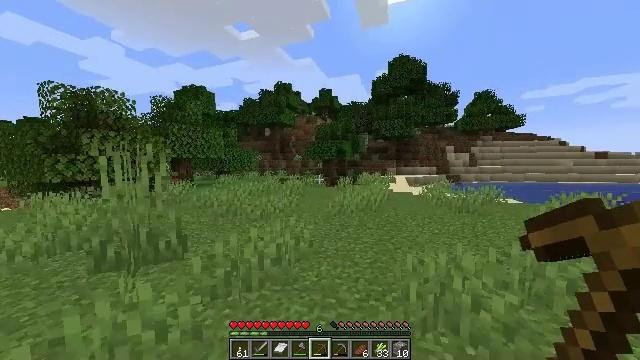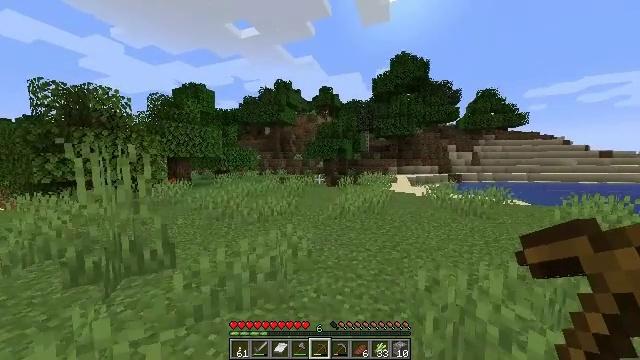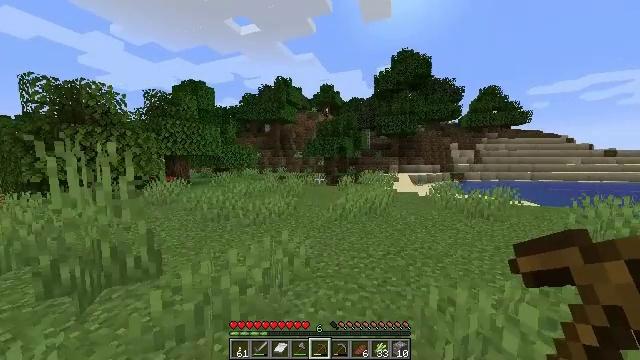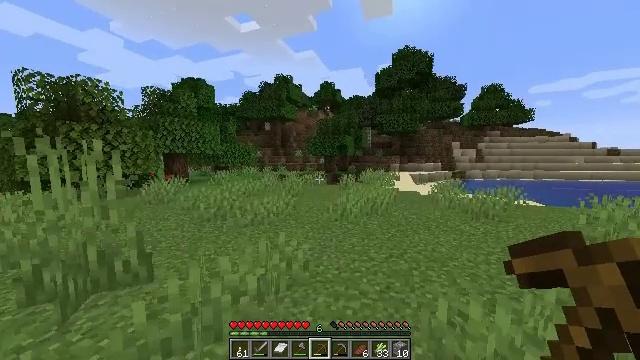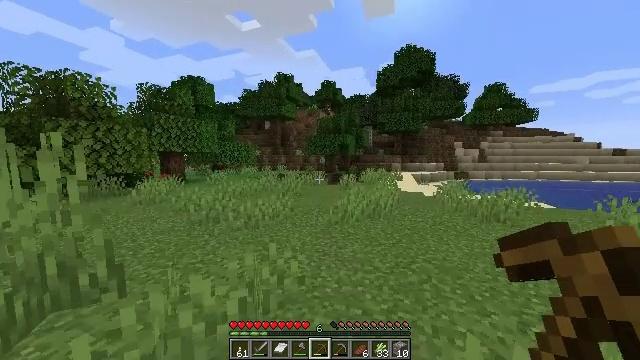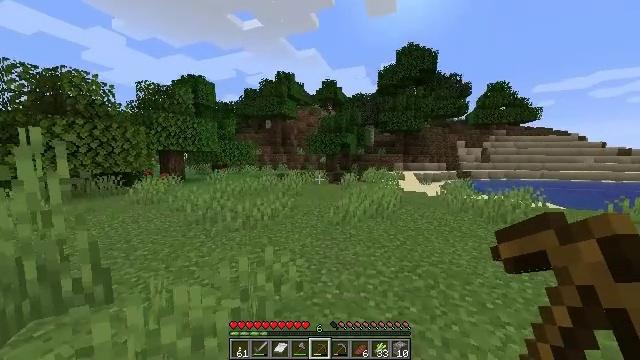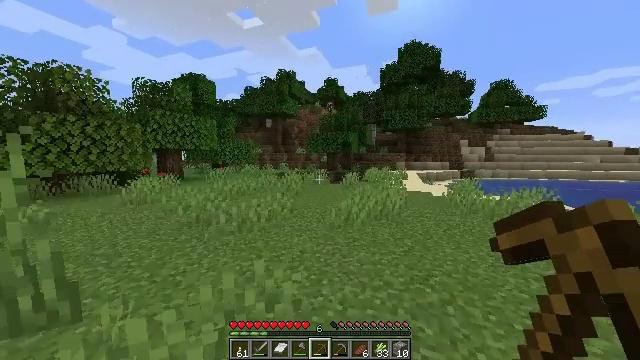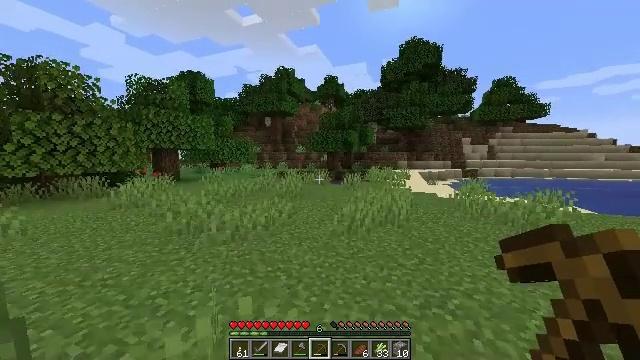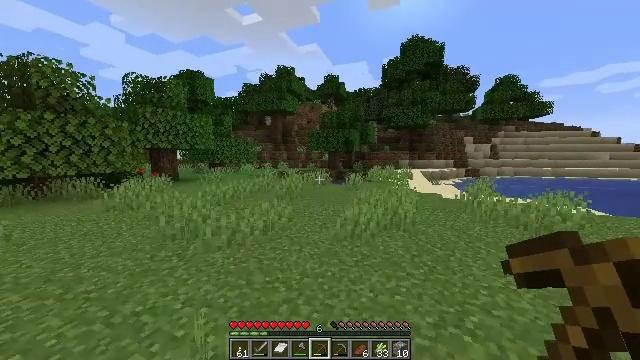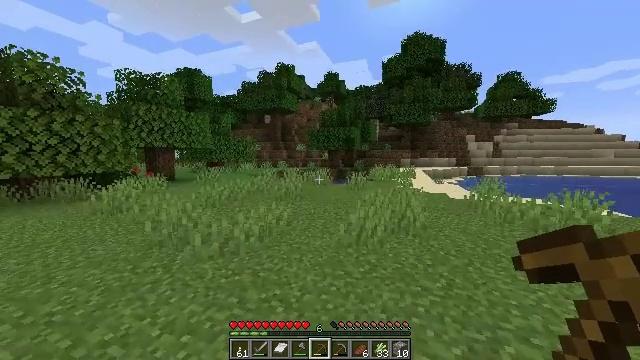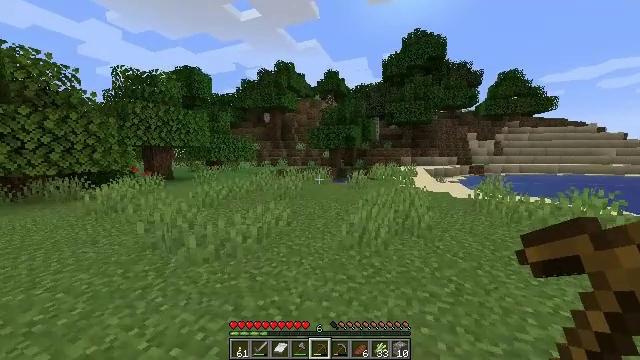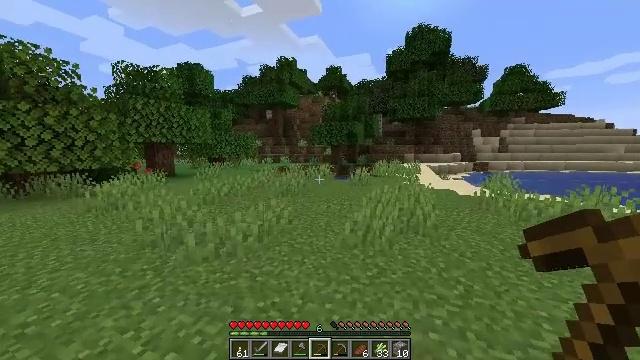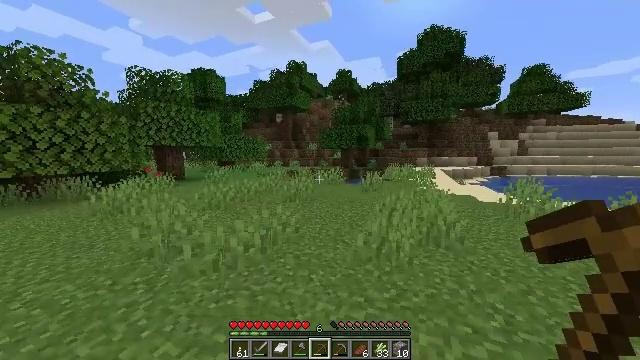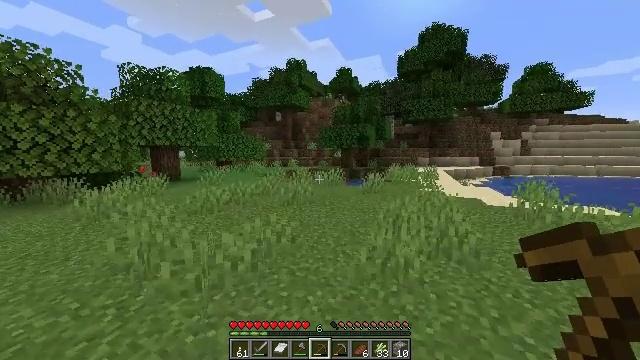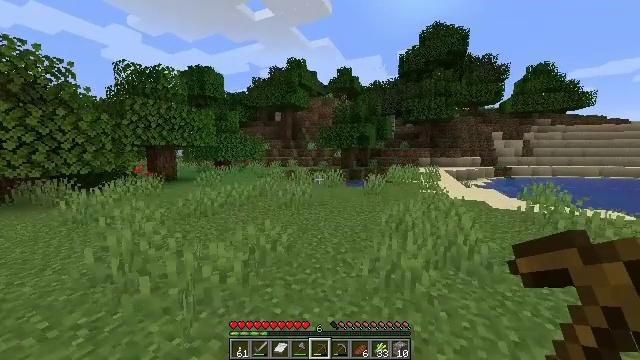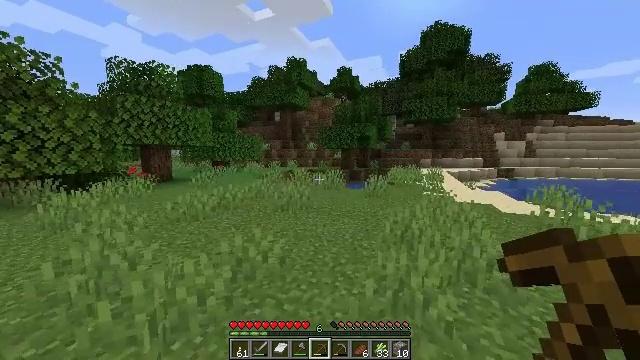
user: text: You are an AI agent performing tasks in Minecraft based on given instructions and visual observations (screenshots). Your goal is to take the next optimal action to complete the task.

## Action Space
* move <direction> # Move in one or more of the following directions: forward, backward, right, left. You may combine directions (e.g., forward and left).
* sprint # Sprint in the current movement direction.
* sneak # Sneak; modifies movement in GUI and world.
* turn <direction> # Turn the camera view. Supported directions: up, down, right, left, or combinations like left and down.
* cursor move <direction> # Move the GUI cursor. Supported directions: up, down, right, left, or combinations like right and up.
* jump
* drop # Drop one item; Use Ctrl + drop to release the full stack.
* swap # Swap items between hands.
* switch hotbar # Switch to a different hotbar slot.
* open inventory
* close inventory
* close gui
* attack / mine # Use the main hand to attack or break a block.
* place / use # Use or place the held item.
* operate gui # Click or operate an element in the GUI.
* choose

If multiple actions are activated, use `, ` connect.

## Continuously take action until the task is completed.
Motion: motion action
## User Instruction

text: Trim the tree by mining oak leaves.
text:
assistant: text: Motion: move forward, sprint
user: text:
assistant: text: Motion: move forward, sprint
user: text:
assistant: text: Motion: move forward, sprint
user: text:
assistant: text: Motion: move forward, sprint
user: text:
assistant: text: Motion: move forward, sprint
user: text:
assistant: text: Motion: move forward, sprint
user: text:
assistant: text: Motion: move forward, sprint
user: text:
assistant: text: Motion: move forward, sprint
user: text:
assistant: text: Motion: move forward, sprint
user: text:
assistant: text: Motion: move forward, sprint
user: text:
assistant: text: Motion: move forward, sprint
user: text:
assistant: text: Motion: move forward, sprint, turn left and up
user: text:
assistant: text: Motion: move forward, sprint
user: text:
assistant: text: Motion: move forward, sprint
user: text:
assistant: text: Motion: move forward, sprint
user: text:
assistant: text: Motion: move forward, sprint
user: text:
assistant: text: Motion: move forward, sprint
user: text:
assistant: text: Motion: move forward, sprint
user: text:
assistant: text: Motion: move forward, sprint
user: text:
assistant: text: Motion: move forward, sprint
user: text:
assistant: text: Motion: move forward, sprint
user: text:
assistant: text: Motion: move forward, sprint
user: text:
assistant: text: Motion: move forward, sprint, turn left
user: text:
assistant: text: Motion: move forward, sprint
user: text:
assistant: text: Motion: move forward, sprint
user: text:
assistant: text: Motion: move forward, sprint
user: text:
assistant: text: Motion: move forward, sprint
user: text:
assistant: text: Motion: move forward, sprint
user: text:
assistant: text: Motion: move forward, sprint
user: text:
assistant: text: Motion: move forward, sprint